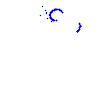
Particle: proton